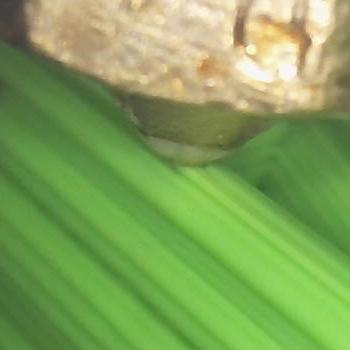
Flow rate: 49%